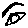
Label: triangle